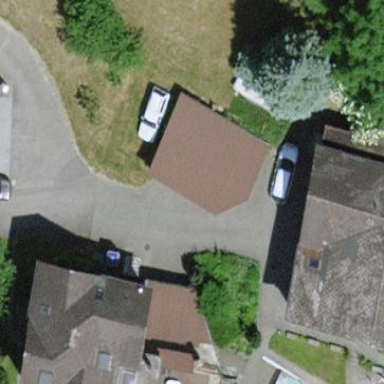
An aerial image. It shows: View of roof of building.